Question: '''
aws cloudformation create-stack --stack-name ourfirsttest --region us-east-1 --template-body file://test.yml
'''
Upon running the above command I get this error below.
I also have the 'test.yml' file in the current working directory
> Parameter validation failed:
Invalid length for parameter TemplateBody, value: 0, valid range: 1-inf

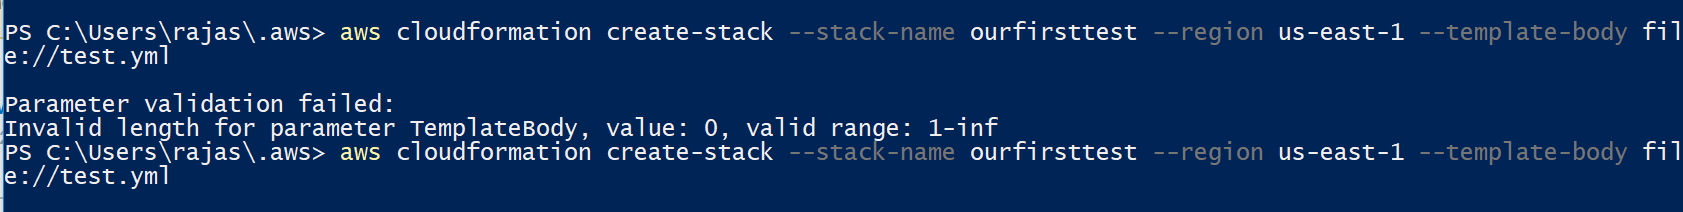
Answer: Your template file is empty.
If it wasn't empty you'd get a different error message.
When I have an empty file I receive the same error you did:
> Parameter validation failed:
Invalid length for parameter TemplateBody, value: 0, valid range: 1-inf
When I have a file with random characters in it the error message is:
> An error occurred (ValidationError) when calling the ValidateTemplate operation: Template format error: At least one Resources member must be defined.
If the 'template-body' file is missing you receive another type of error message:
> Error parsing parameter '--template-body': Unable to load paramfile file://blahx.yml: [Errno 2] No such file or directory: 'blahx.yml'